高一 · 立体几何学
六棱柱 $A B C D E F-A_{1} B_{1} C_{1} D_{1} E_{1} F_{1}$ 的底面是正六边形, 则此六棱柱的面中互相平行的有 $($ )
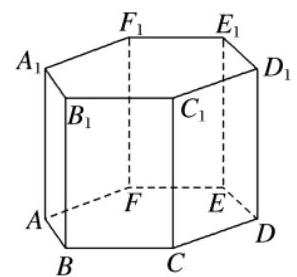
1 对
B. 2 对
C. 3 对
D. 4 对
答案: D
解析: 由图知平面 $A B B_{1} A_{1} / /$ 平面 $E D D_{1} E_{1}$, 平面 $B C C_{1} B_{1} / /$ 平面 $F E E_{1} F_{1}$, 平面 $A F F_{1} A_{1} / /$ 平面 $C D D_{1} C_{1}$, 平面 $A B C D E F / /$ 平面 $A_{1} B_{1} C_{1} D_{1} E_{1} F_{1}$,

$\therefore$ 此六棱柱的面中互相平行的有 4 对.